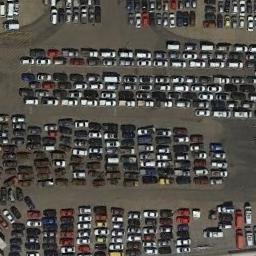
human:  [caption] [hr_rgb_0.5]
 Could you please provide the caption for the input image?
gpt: The parking lot is full of cars .

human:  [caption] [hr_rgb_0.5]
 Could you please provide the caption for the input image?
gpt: There are numerous different colors and styles of cars in the parking lot .

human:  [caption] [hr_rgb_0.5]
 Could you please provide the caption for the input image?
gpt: Eighty percent of the parking spaces in the parking lot are occupied .

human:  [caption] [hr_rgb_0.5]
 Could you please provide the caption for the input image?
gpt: The parking lot has lots of cars arranged neatly in lines .

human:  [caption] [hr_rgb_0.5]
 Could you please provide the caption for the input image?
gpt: There are many cars on the parking lot .